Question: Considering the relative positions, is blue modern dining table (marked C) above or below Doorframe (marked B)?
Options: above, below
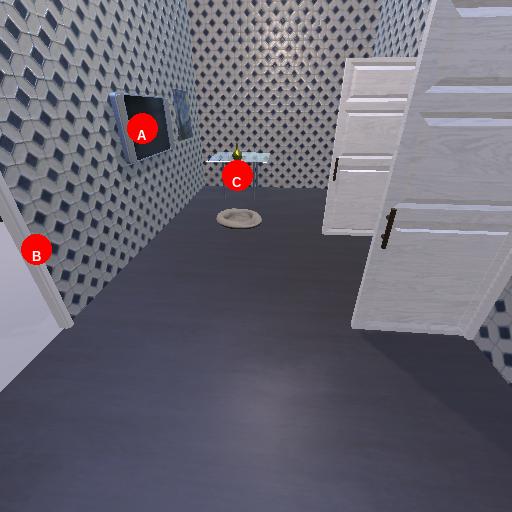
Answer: above